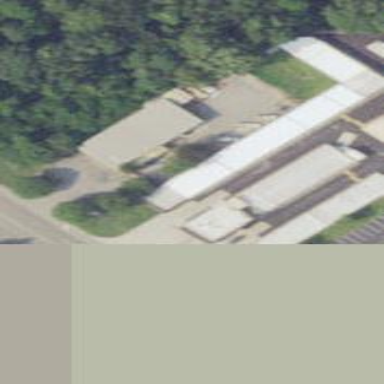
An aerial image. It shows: Commercial building.